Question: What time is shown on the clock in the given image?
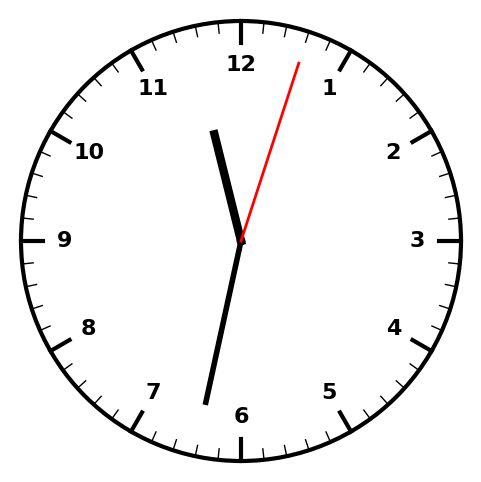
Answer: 11:32:03